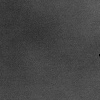
Atmospheric dust classification: dusty